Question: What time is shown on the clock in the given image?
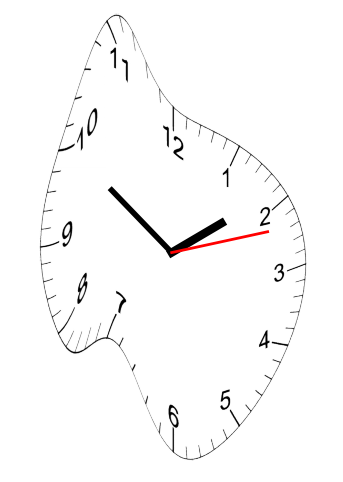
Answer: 01:50:12